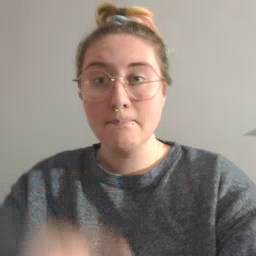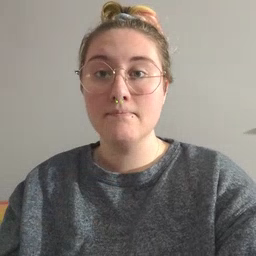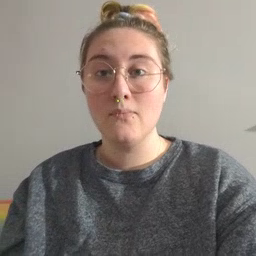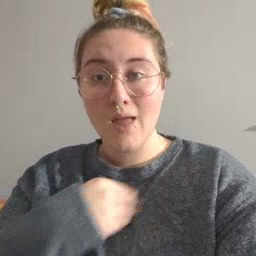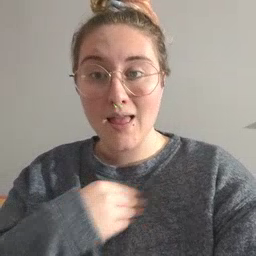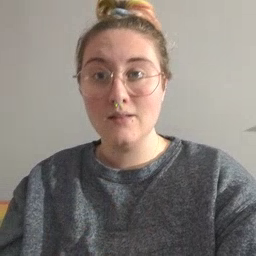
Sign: white